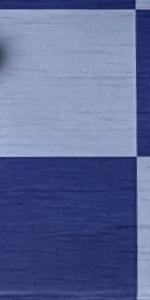
Label: Empty